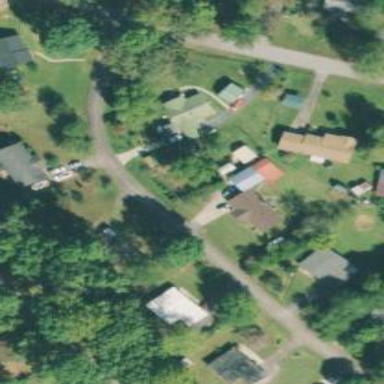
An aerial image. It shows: Driveway leading to service road.